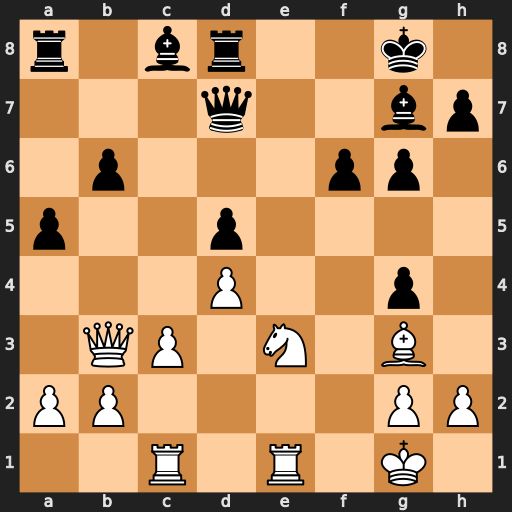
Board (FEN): r1br2k1/3q2bp/1p3pp1/p2p4/3P2p1/1QP1N1B1/PP4PP/2R1R1K1
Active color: w
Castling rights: -
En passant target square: -
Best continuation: Nxd5 Qxd5 Re8+ Rxe8 Qxd5+